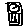
Label: zigzag